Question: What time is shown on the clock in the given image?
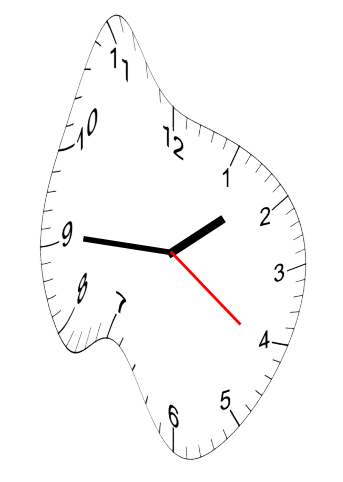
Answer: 01:45:21